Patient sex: F
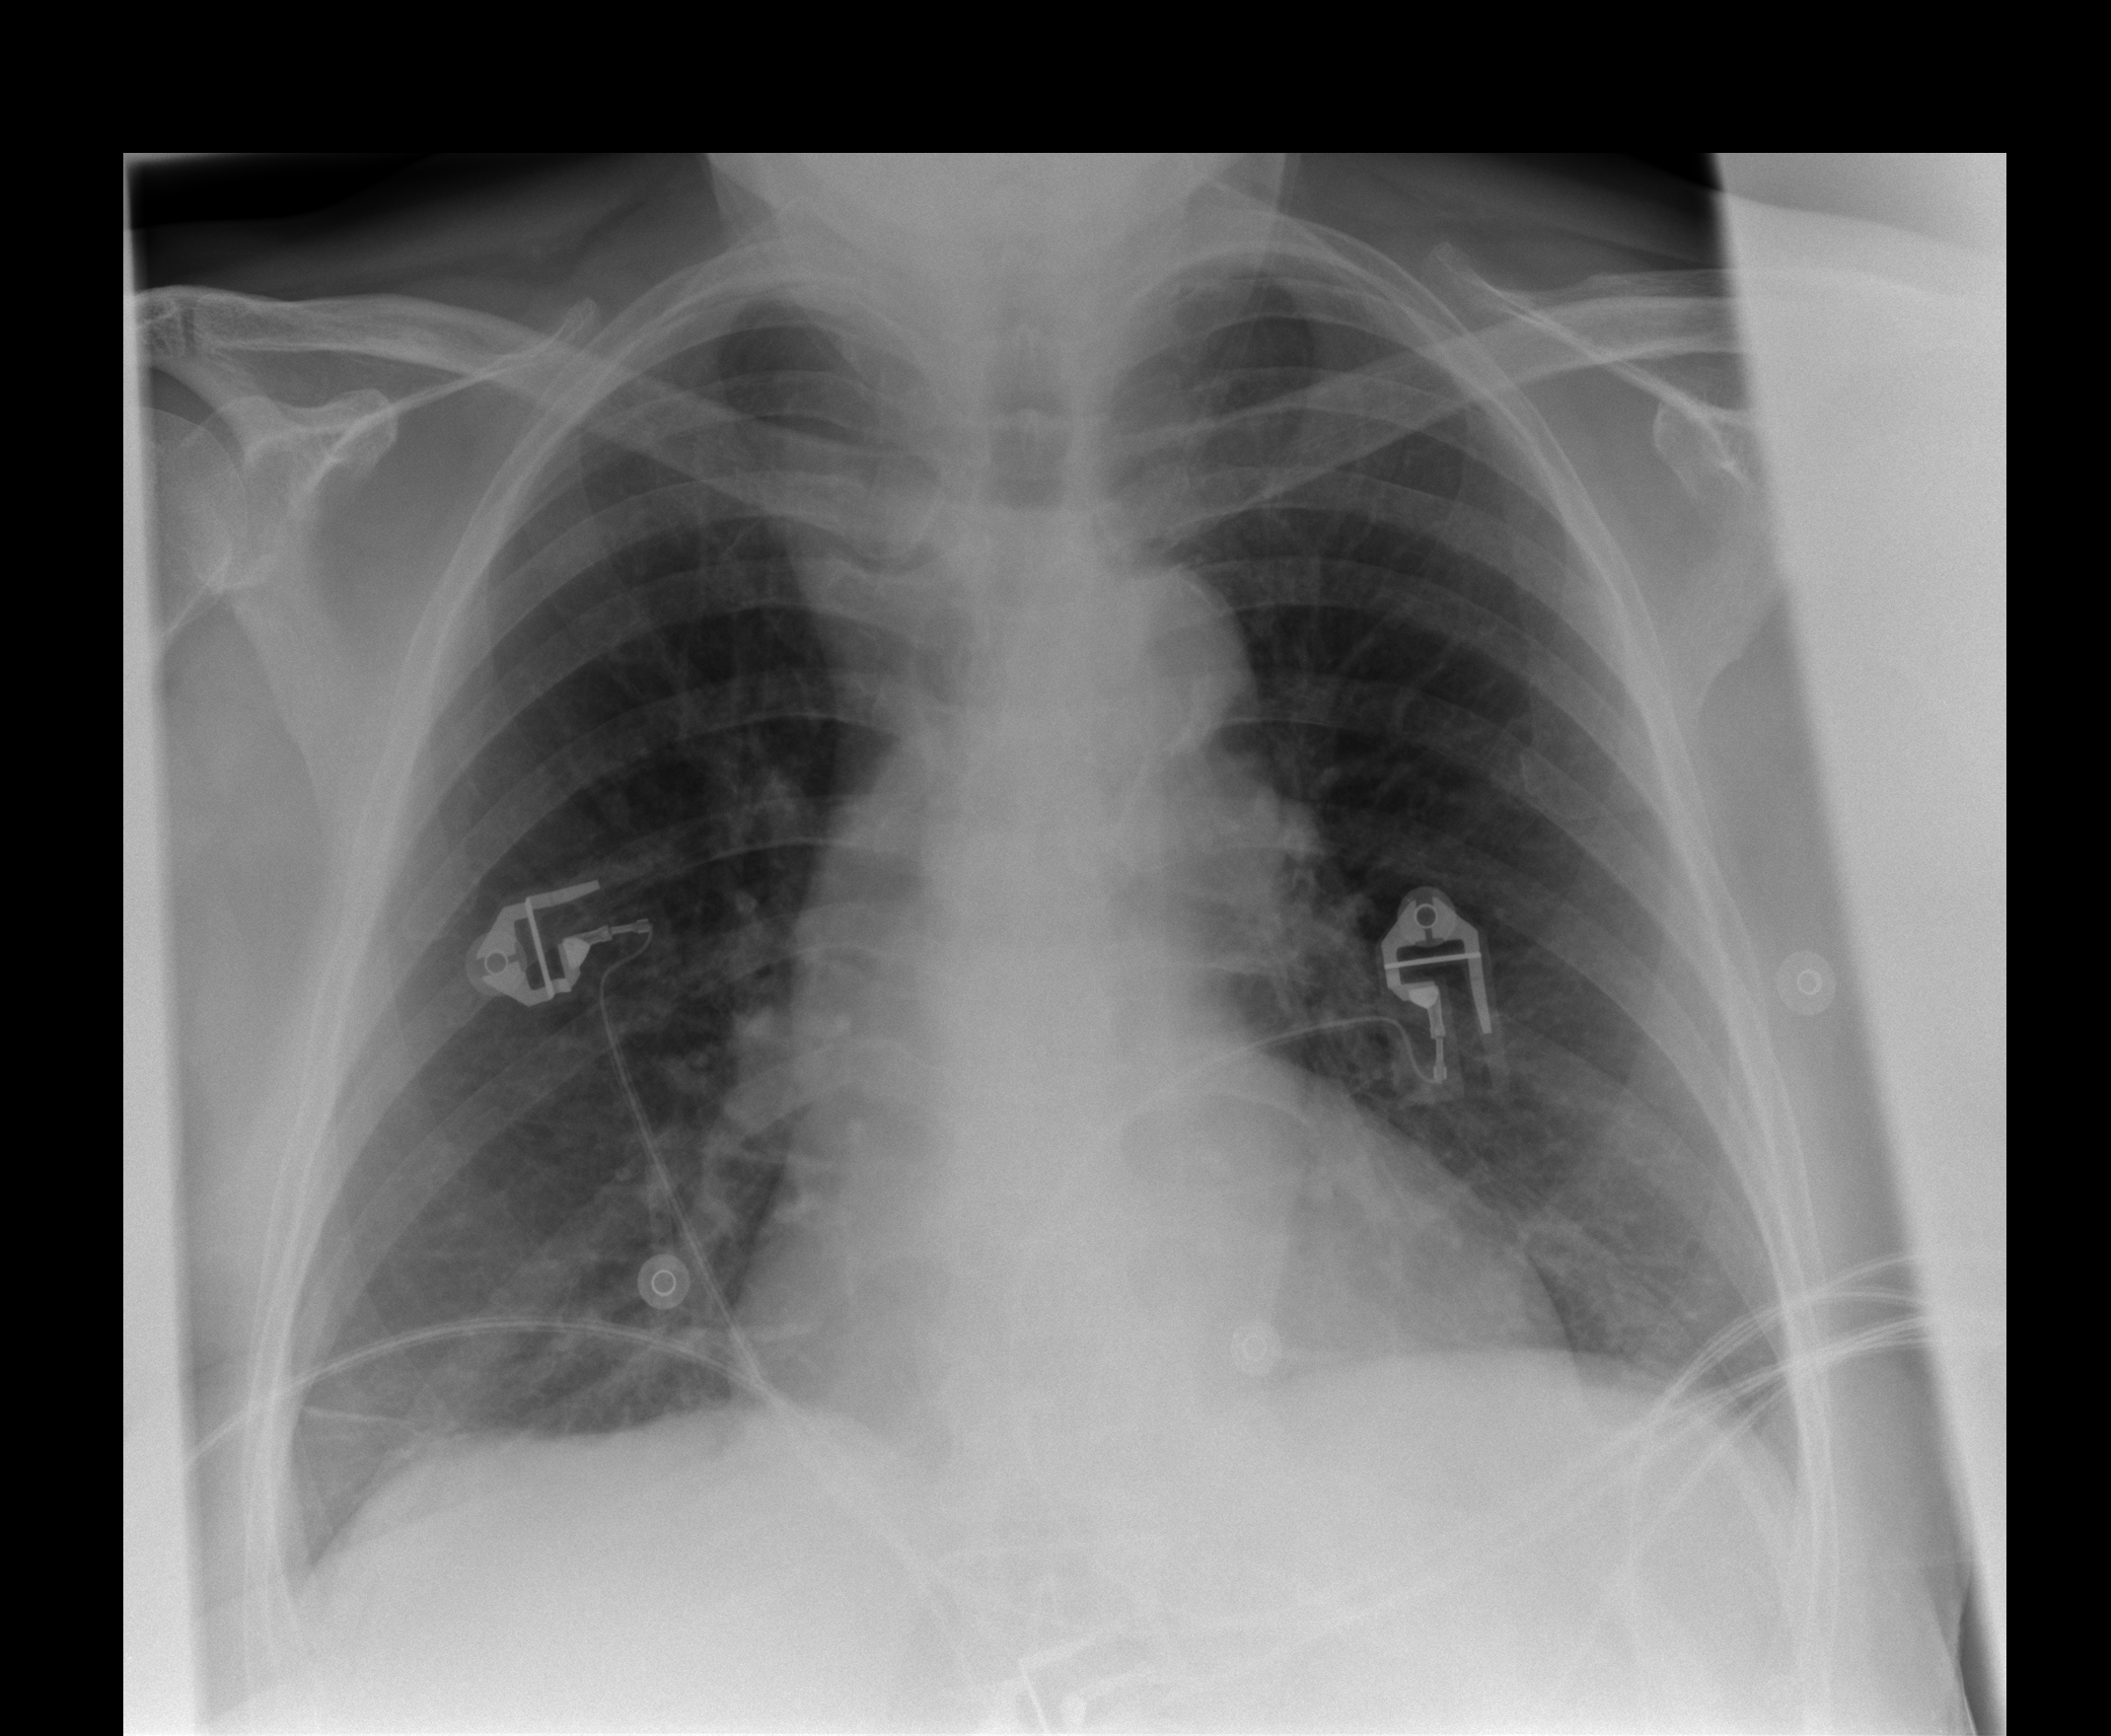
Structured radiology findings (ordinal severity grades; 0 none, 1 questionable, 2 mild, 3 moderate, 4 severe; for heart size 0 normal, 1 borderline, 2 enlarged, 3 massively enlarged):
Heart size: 0
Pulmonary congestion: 0
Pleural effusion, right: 0
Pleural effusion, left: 0
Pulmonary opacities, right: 0
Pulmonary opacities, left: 0
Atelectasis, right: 2
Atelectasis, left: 2